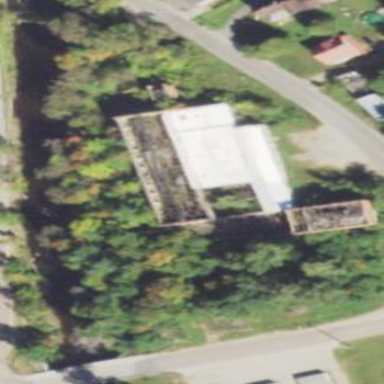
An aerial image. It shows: Ruins of building.